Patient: sex F, age 86
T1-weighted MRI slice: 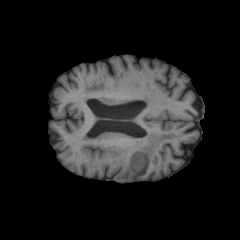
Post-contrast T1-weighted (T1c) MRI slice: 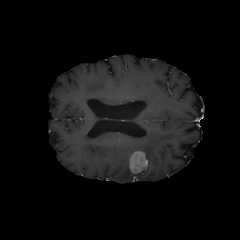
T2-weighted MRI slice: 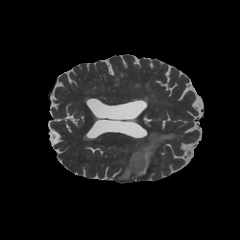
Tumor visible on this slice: yes
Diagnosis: Glioblastoma, IDH-wildtype
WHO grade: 4